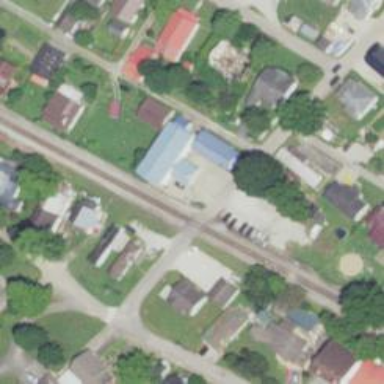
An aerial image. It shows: Railway level crossing.